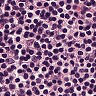
Metastatic tissue present: no